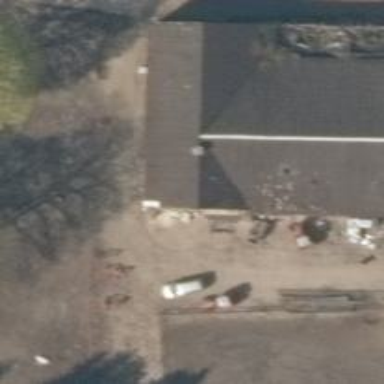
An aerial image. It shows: Rural barn.